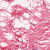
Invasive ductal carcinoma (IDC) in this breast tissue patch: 0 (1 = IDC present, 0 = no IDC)